Question: I am using Android SDK Manager revision 23.0.5. I tried to update some SDK, but got this errors. I tried a lot of times. And I try to use "https://" in the option but failed. I have this trouble all day. How can I fix it?

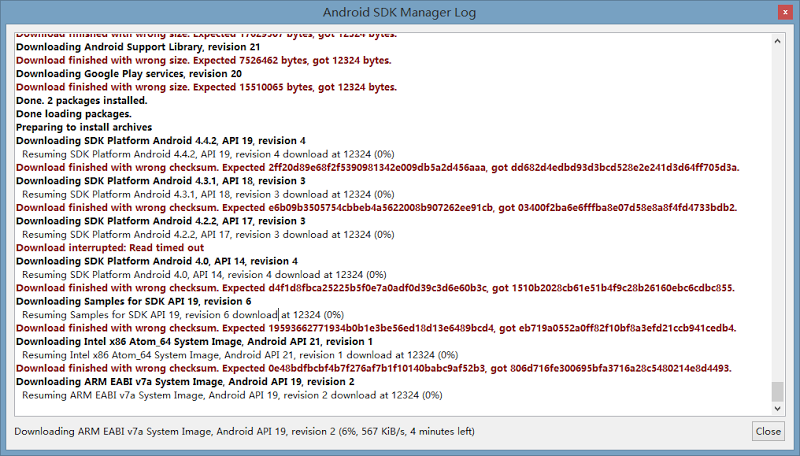
Answer: Sorry for this question, finally I find it's the network problem between Google and me. China has blocked Google. After I had used VPN, everything is OK. Thank you all for your help.
So I suggest you to check the connection between you and Google. Make sure everything is OK. Then you still have the error, you can try @Alireza Kazemi and @Hirak Chhatbar's solution.